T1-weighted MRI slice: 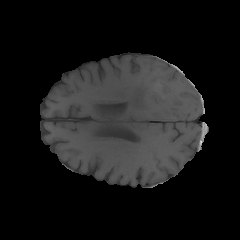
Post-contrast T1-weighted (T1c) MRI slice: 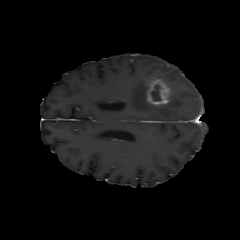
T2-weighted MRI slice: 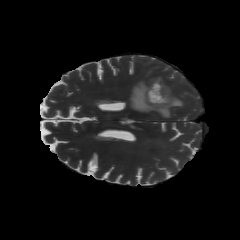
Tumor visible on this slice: yes